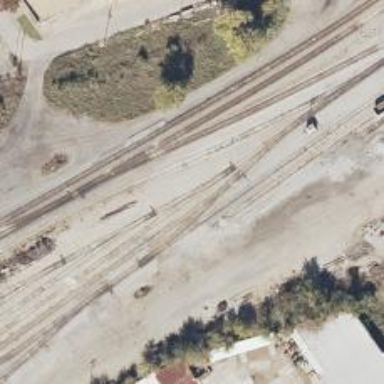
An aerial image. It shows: Railway yard.